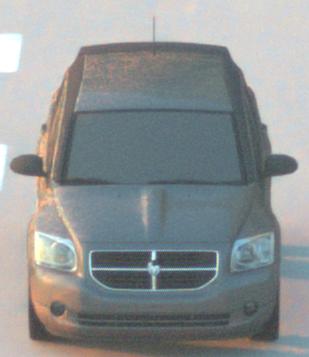
Make: Dodge
Model: Caliber 1.8
Detailed model: Caliber
Model produced from: 2006/06
Model produced until: 2009/03
Doors: 5
Color: gray
Road condition: dry road
Daytime: sunrise or sunset
Contrast: medium contrast